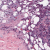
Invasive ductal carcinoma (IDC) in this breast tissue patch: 1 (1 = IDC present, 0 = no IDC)